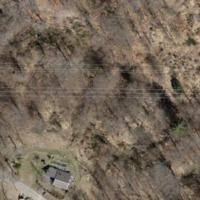
EUNIS habitat code: 41
Species observed at this site:
Erigeron karvinskianus
Fagus sylvatica